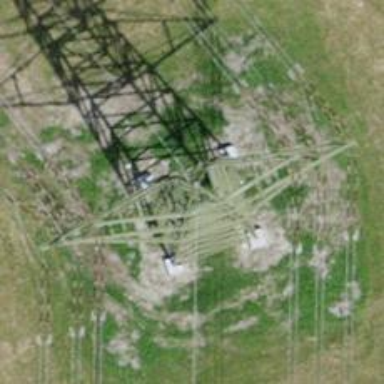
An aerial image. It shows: Power line in the image.